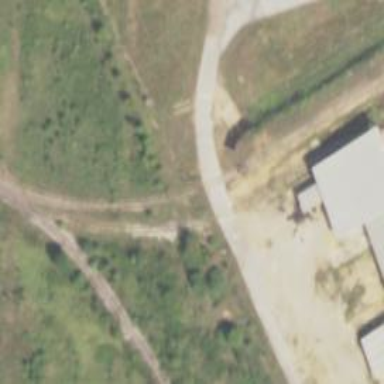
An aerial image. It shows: Railway level crossing.